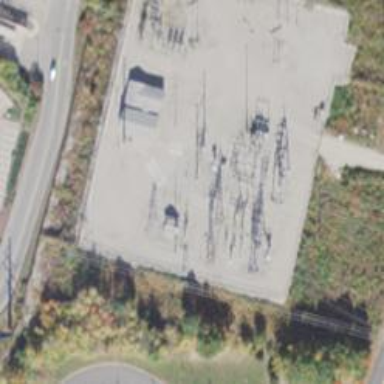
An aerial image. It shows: Switch for power supply.